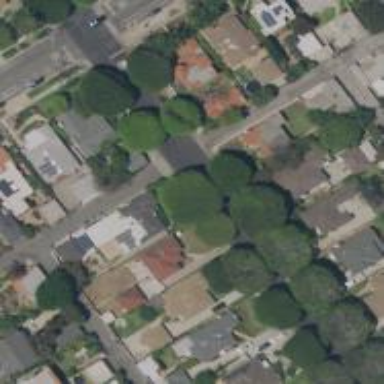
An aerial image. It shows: Residential alley used as service road.